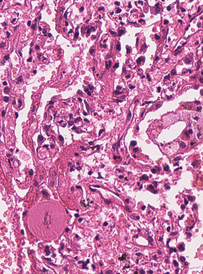
Tumor epithelial tissue: no
Tumor-associated stroma tissue: no
Normal tissue: yes